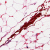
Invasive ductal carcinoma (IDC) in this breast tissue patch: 0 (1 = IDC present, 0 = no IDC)